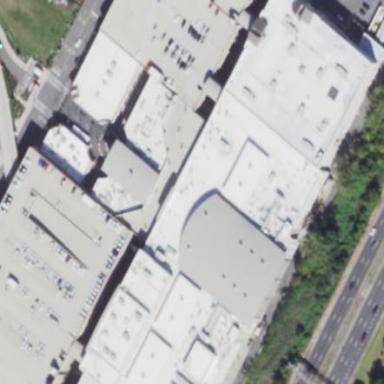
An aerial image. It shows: Mall building.